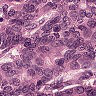
Metastatic tissue present: yes